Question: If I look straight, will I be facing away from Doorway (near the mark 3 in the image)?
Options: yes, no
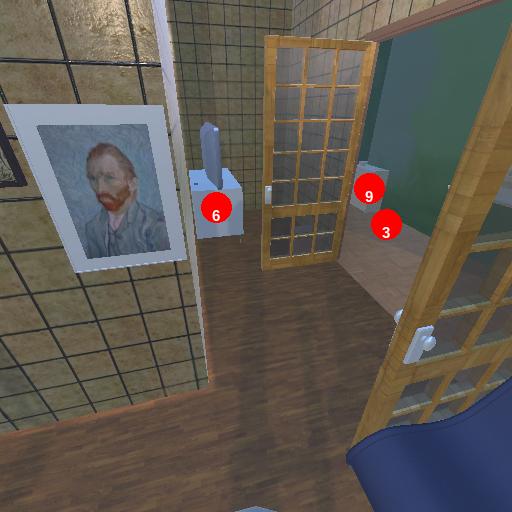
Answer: yes